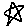
Label: star